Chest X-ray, PA view. Patient: 44 years old, sex F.
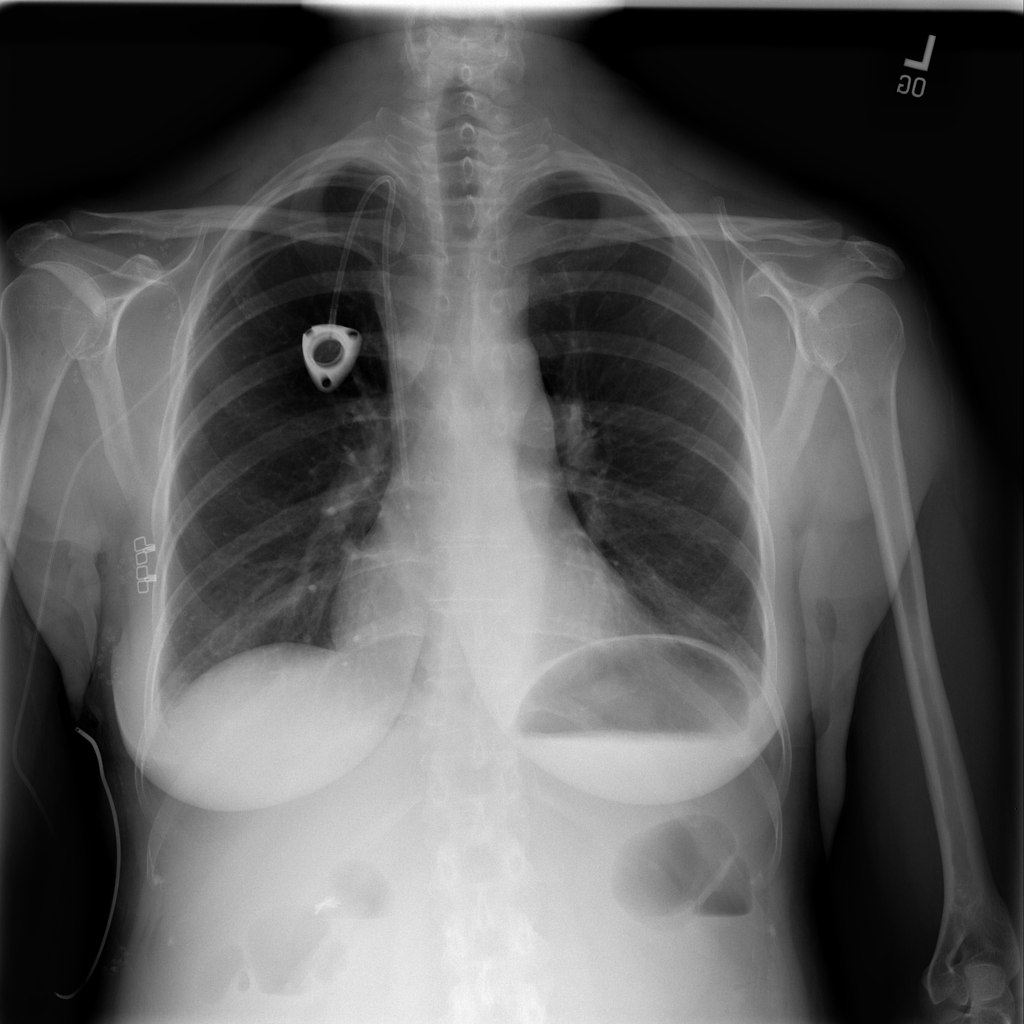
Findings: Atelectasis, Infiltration